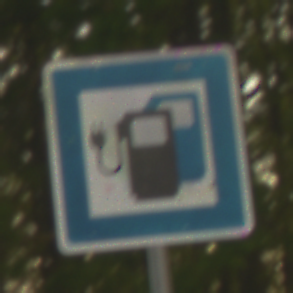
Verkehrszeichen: LadestationFuerElektrofahrzeuge
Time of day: SunriseSunset
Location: Outdoor (RoadRail)
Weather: Clear
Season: NotSpecified
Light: Natural